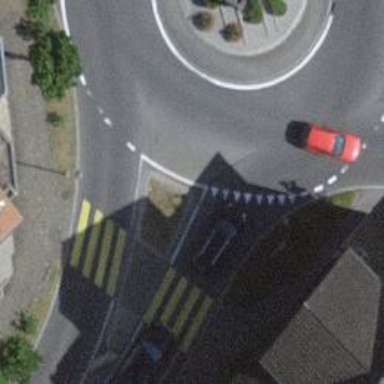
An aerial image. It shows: Road with "give way" sign.